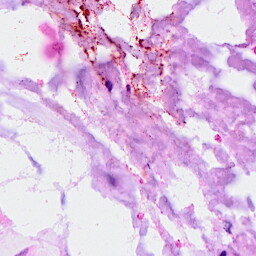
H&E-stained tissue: Breast